Question: I am trying to make one great form for an project that I'm working on, but I am struggling so much to get "sent from" property correctly. No ideas what is up with this or is it simply meant to be this way ?
Look at parts of my code and then screenshot of GMail with edited "source" to hide actual emails and such.
'''
$config_mail = array(
'MAIL_FROM' => 'recipient.mail@example.com',
'MAIL_NAME' => 'Company Name',
'MAIL_SMTP_HOST' => 'smtp.gmail.com',
'MAIL_SMTP_PORT' => 587,
'MAIL_SMTP_SECURE' => 'tls',
'MAIL_SMTP_AUTH' => true,
'MAIL_SMTP_USER' => 'server.smtp@gmail.com',
'MAIL_SMTP_PASS' => '*******'
);
'''
'''
// Add a "Reply-to" address.
$mail->addReplyTo($form_email, $form_name);
// Set the From and FromName properties
$mail->setFrom($form_email, $form_name);
// Add a "To" address.
$mail->addAddress($config_mail['MAIL_FROM'], $config_mail['MAIL_NAME']);
'''

You can see on the image that the from is incorrect so I had to use $replyTo, but it still seems like a problem to me. Maybe it must be that way since its being sent from server using SMTP, but I still want to know why is it like that and is it possible to change it?
I believe this line:
'''
from: Sender Name <server.smtp@gmail.com>
'''
Should be like this, instead:
'''
from: Sender Name <sender.mail@example.com>
'''
So am I wrong or it must be this way ? I tried to explain my issue in depth, hopefully I will get quality answer to it, because I really don't get it!
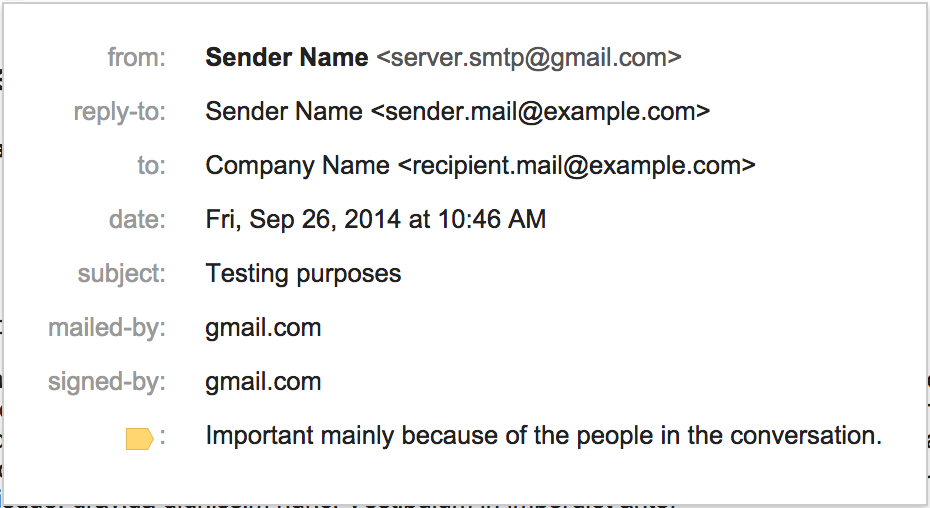
Answer: Gmail forces sender to the authenticated user whatever you try to set in whatever programing language you use. This behavior is by design.